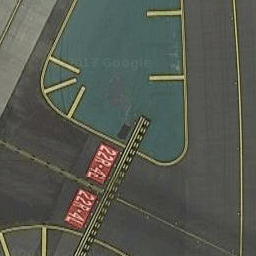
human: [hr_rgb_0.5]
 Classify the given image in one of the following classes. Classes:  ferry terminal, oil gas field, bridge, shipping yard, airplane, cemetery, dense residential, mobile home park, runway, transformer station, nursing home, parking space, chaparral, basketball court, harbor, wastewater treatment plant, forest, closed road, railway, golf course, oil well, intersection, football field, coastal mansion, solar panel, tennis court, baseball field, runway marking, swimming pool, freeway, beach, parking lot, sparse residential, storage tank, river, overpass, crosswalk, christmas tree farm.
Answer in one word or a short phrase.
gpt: runway marking